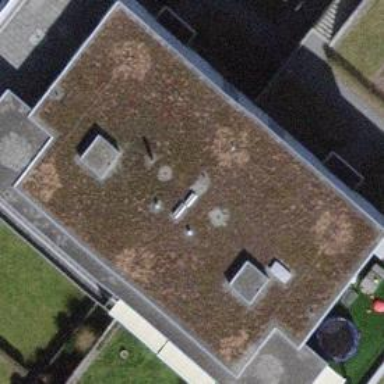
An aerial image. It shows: Building part with flat roof.